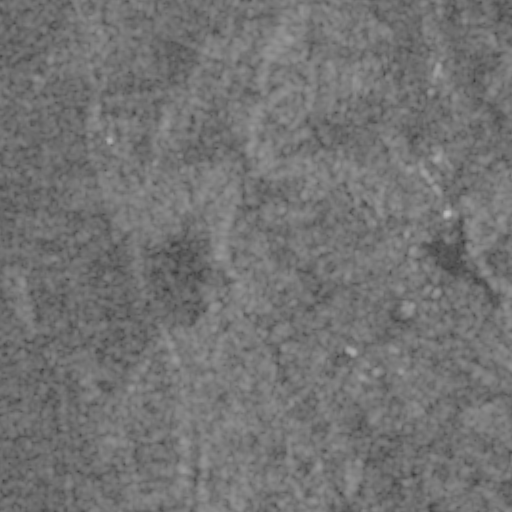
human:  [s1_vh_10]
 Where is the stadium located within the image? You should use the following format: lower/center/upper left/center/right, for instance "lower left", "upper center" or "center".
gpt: The stadium is located in the center right of the image.
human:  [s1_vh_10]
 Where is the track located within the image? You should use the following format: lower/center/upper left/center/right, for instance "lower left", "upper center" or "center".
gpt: The track is located in the center right of the image.
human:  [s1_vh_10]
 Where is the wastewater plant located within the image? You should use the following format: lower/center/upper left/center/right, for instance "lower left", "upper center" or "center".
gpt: The wastewater plant is located in the center of the image.
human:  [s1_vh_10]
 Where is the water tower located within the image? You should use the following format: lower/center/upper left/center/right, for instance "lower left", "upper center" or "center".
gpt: The water tower is located in the upper right of the image.
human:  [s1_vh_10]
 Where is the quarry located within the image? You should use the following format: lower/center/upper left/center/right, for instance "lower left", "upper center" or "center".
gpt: There is no quarry in the image.

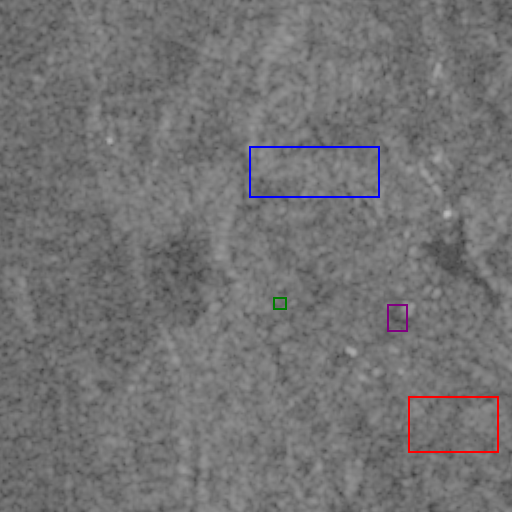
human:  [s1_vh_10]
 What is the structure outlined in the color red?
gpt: The structure outlined in red is a crop field.
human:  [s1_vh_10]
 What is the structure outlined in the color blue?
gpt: The structure outlined in blue is a park.
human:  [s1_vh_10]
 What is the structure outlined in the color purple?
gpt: The structure outlined in purple is a stadium.
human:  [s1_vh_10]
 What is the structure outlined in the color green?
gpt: The structure outlined in green is a wastewater plant.
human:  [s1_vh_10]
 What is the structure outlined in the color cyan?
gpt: There is no cyan outline.